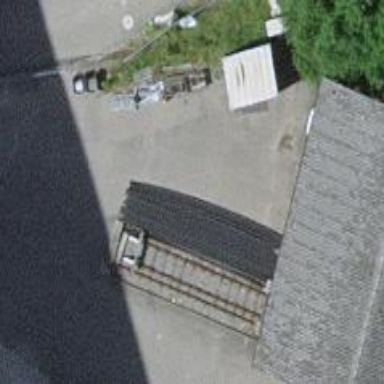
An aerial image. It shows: Railway buffer stop.